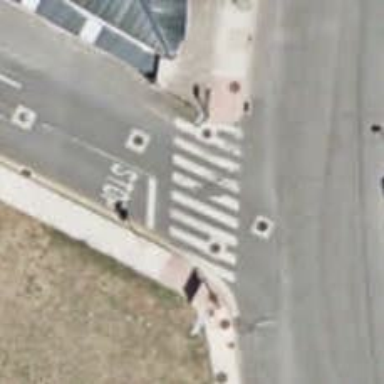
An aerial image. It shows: Zebra crossing on the road.